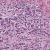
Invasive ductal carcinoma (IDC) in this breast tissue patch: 1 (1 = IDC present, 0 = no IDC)